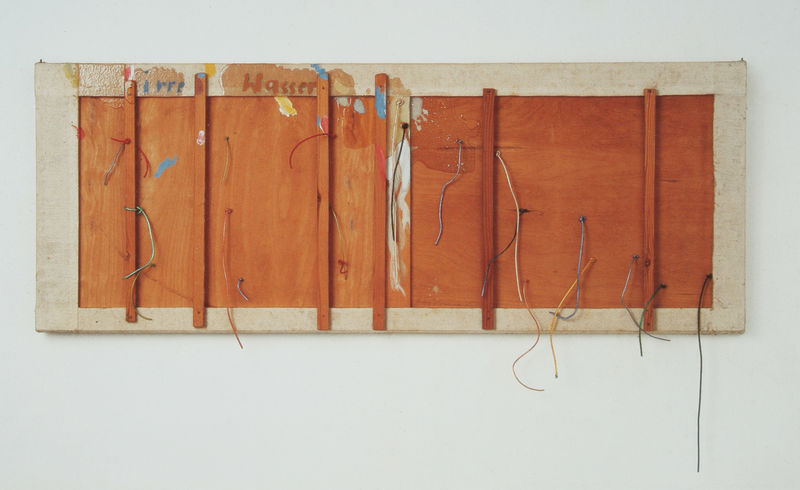
Titel: irre Wasser sind tief
Künstler: Gerhard Hoehme
Standort: Düsseldorf
Institution: Gerhard und Magarete Hoehme-Stiftung
Schlagwörter: blau, wasser, gelb, grün, braun, holz, orange, weiss, rot, wand, rahmen, bild, schnur, schnüre, abstrakt, modern, farbe, schriftzug, material, querformat, wasse, faden, plastik, holzrahmen, nagel, nägel, assemblage, collage, foto, fotografie, kabel, brett, titel, text, löcher, rückansicht, stäbe, schnurr, fäden, objekt, draht, leisten, hölzer, installation, beuys, drähte, wörter, holzstücke, schnürre, trompe, gummi, irre, holzleisten, irre wasser, käbelchen, längsstreben, material assemblage, olastik, rauschenberg